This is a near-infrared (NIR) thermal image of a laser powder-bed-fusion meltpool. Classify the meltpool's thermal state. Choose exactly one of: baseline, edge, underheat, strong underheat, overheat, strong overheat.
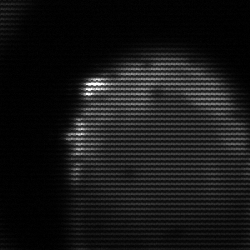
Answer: edge